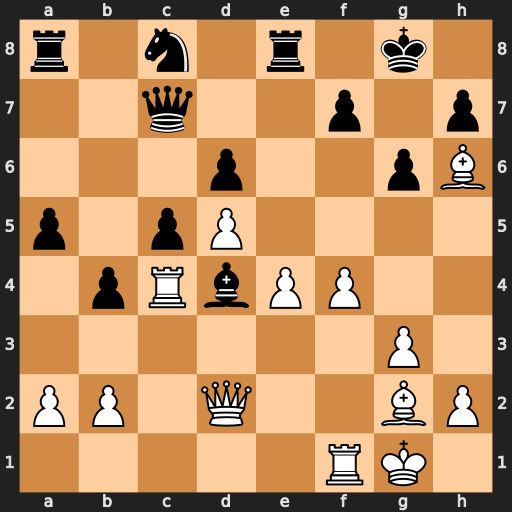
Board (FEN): r1n1r1k1/2q2p1p/3p2pB/p1pP4/1pRbPP2/6P1/PP1Q2BP/5RK1
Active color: w
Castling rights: -
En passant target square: -
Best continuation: Qxd4 cxd4 Rxc7